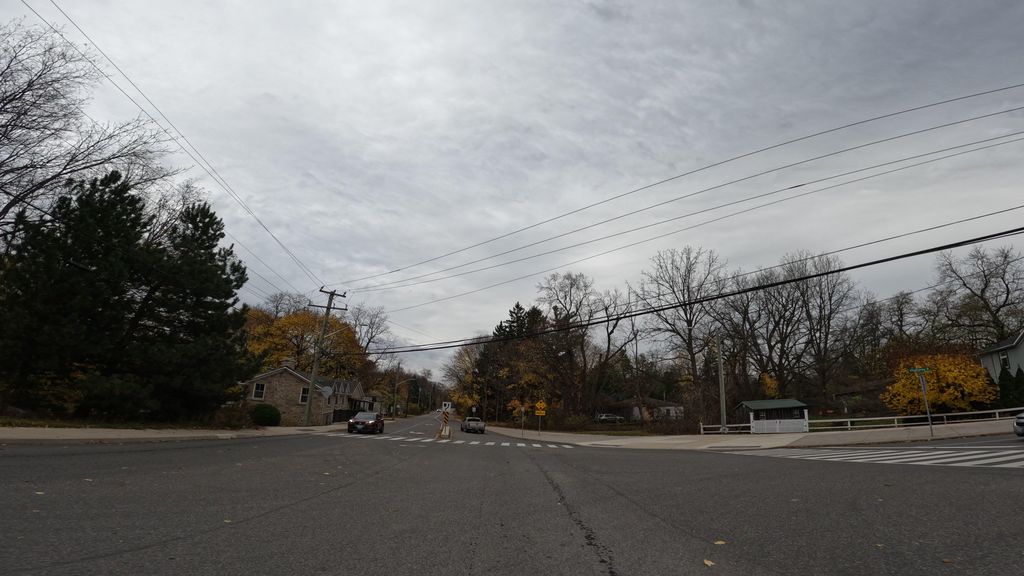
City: hamilton